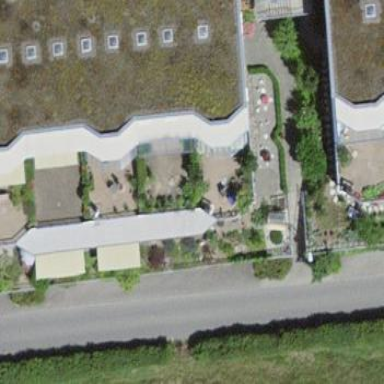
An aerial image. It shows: Residential building.